Question: How can I customise google map like this? I have to add custom icons as annotations. Clicking the annotations should show a small pop up box like this.Please help me.
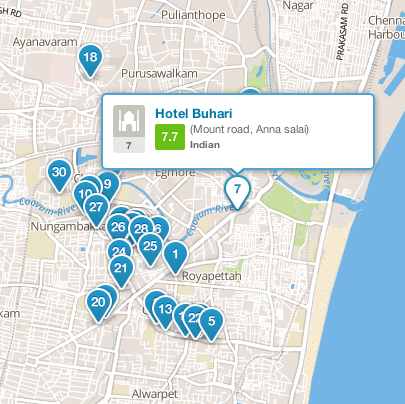
Answer: Start with the documentation (<URL>, look at the examples, copy them and change them. Make your custom markers with standard InfoWindows. Once you have that working customize the InfoWindows.